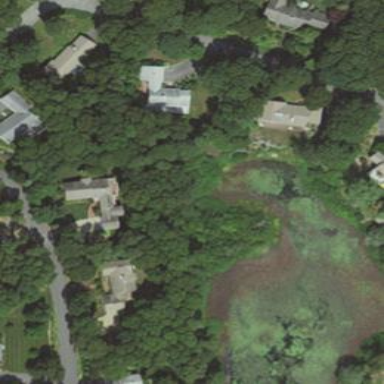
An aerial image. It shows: Marshy wetland area.